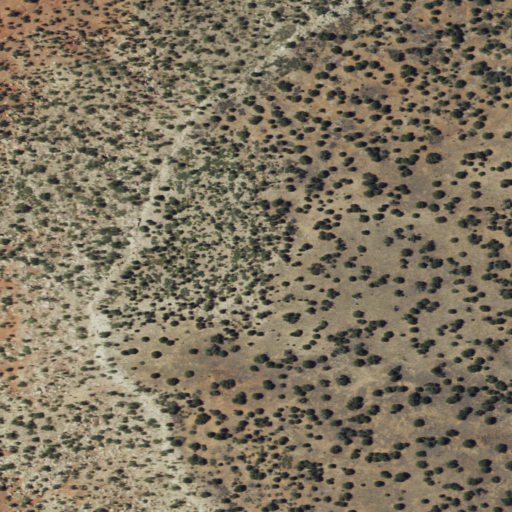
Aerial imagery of mountain in New Mexico named Mesita de los Ladrones containing shrub and evergreen forest